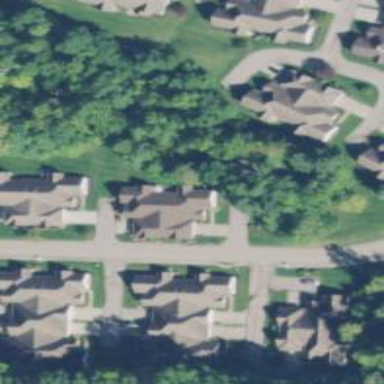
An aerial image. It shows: Shared driveway marked as service road.